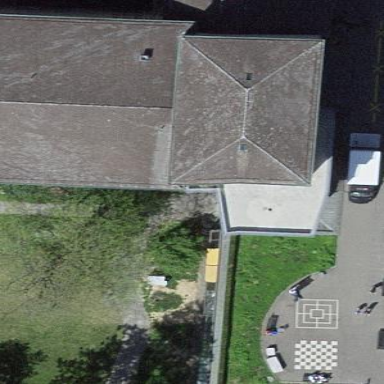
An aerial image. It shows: Part of building.